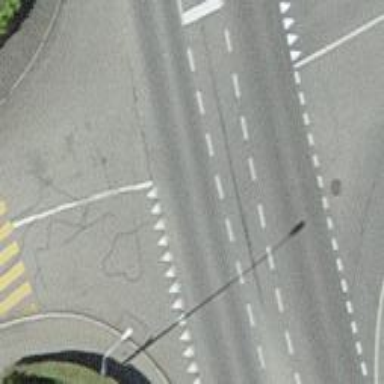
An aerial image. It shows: Road with "give way" sign.